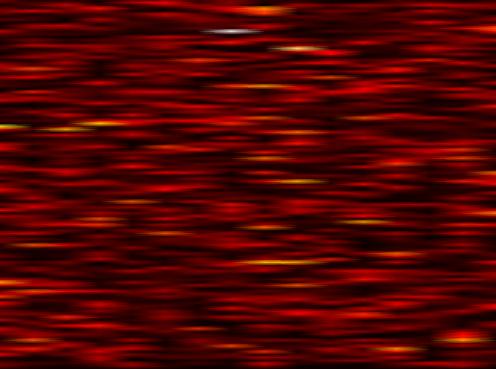
Label: FBMC